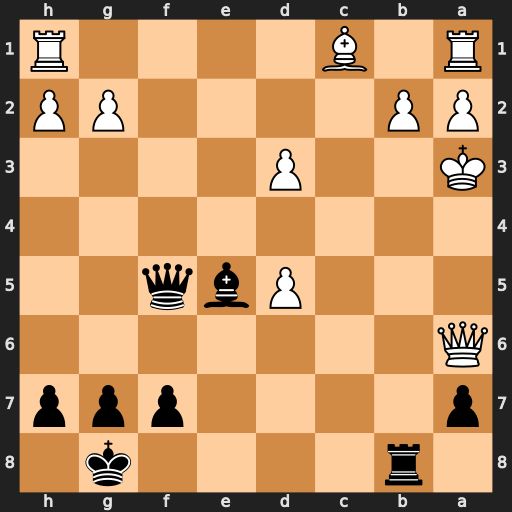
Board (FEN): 1r4k1/p4ppp/Q7/3Pbq2/8/K2P4/PP4PP/R1B4R
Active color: b
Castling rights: -
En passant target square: -
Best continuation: Rb6 Qc4 Bd6+ b4 Rxb4 Qxb4 Qxd3+ Ka4 Bxb4